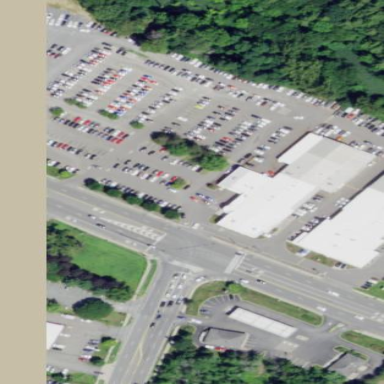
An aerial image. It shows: Building that houses car shop.